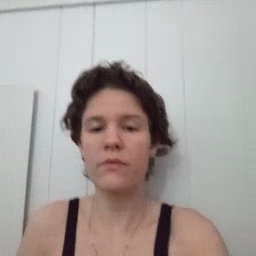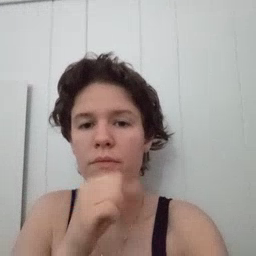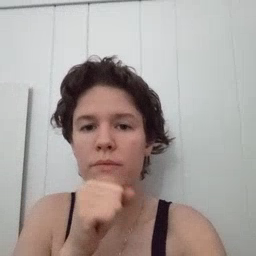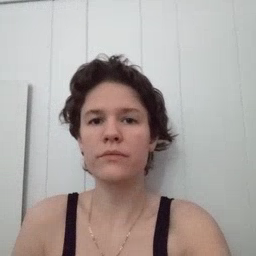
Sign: orange